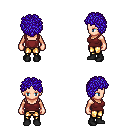
a pixel art fantasy rpg character, female body template, human, light skin, maroon pirate shirt, gold greaves, blue curly afro hairstyle, black shoes, four views (front, back, left, right), 2x2 character sprite sheet, small pixel art, hard edges, no anti-aliasing